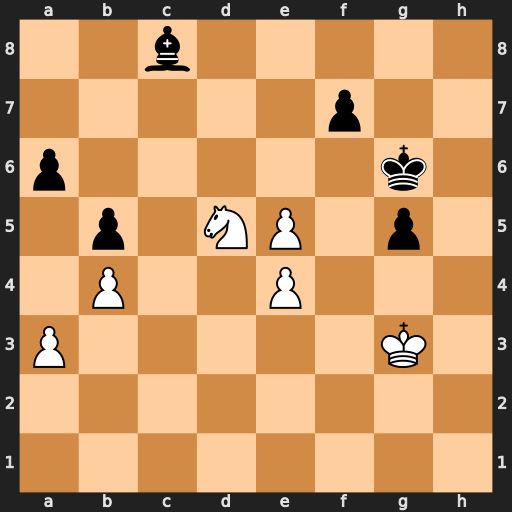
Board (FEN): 2b5/5p2/p5k1/1p1NP1p1/1P2P3/P5K1/8/8
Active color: w
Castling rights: -
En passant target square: -
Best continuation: Ne7+ Kg7 Nxc8